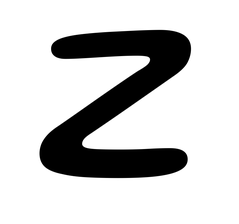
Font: Gluten_Regular